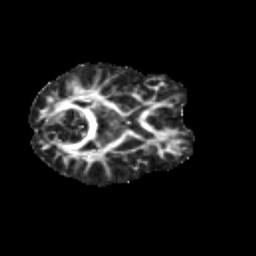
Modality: FA
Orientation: axial
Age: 10
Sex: female
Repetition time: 9.4 s
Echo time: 0.089 s